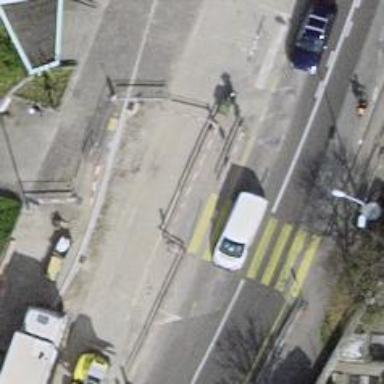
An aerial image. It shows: Secondary asphalt road with cycle track on the left.